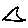
Label: triangle